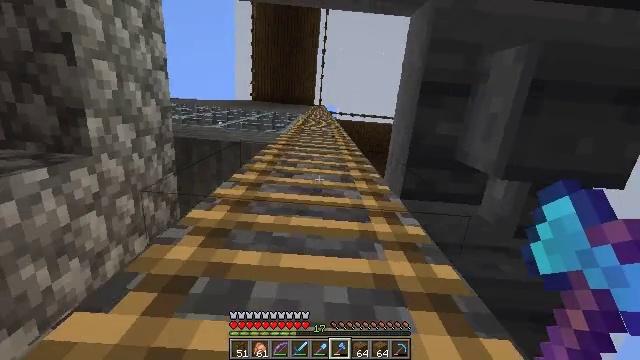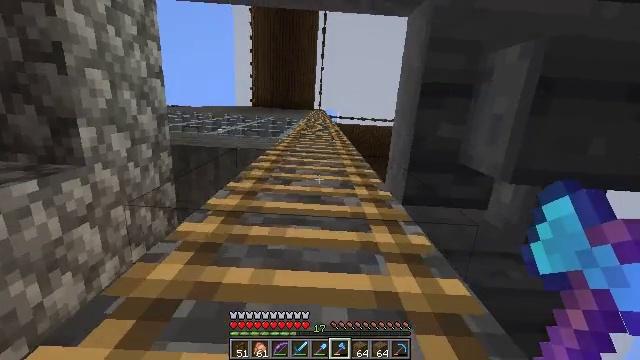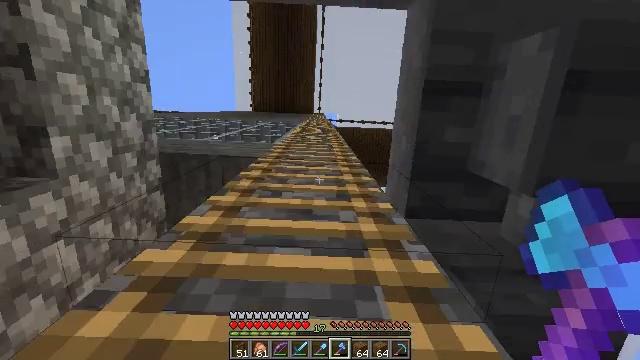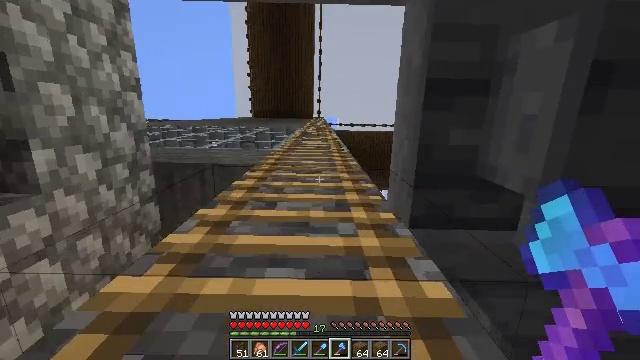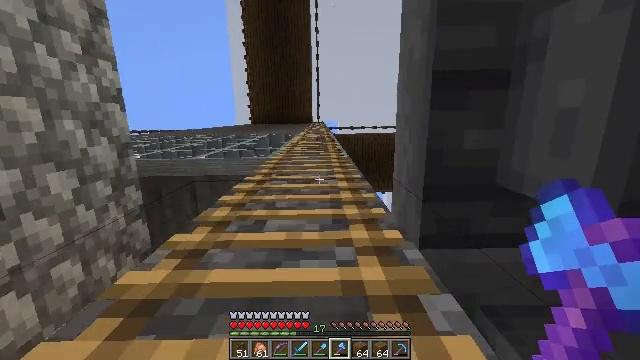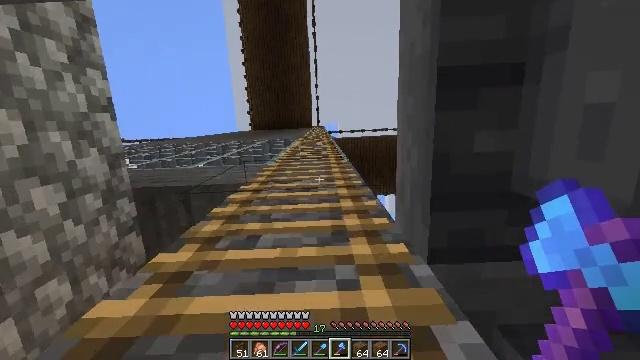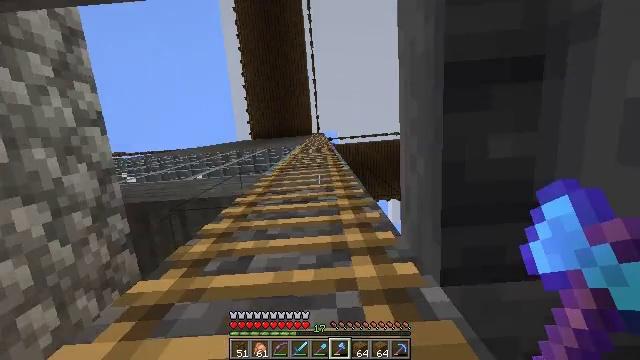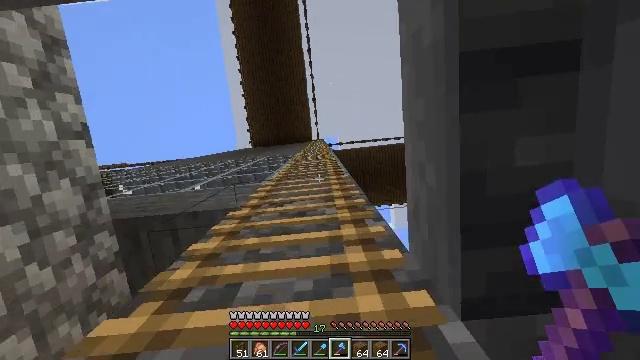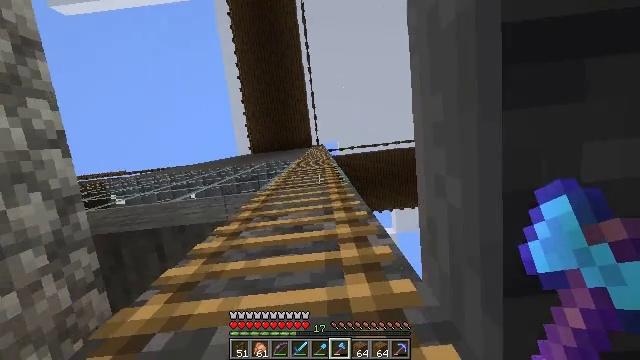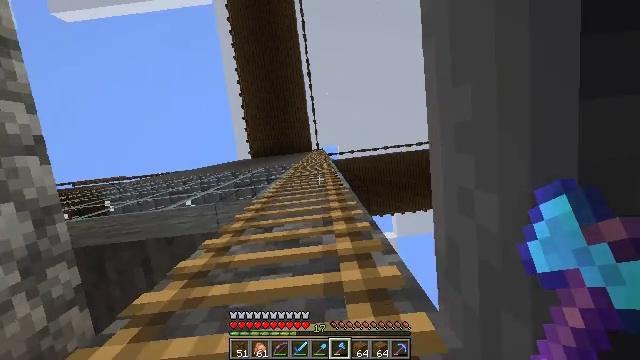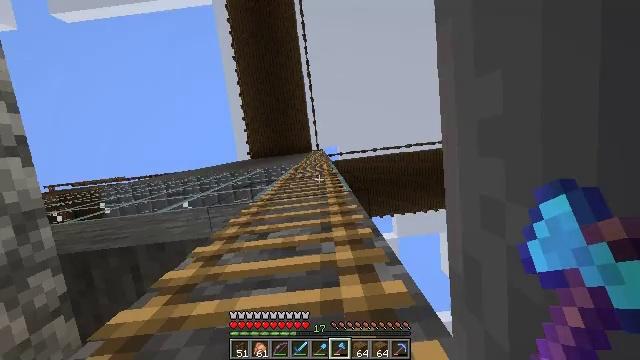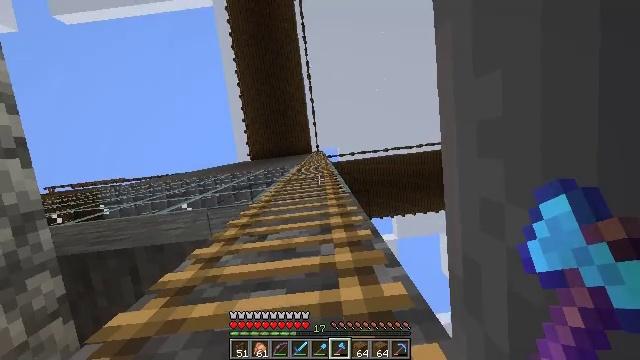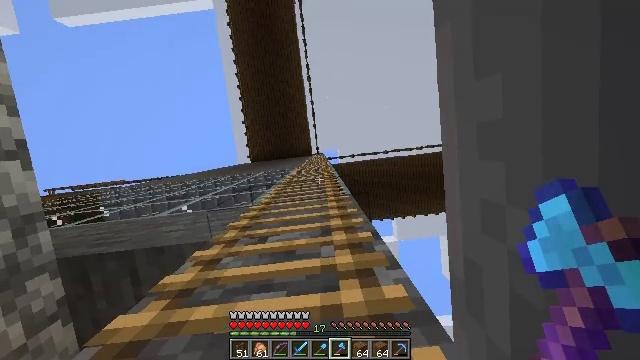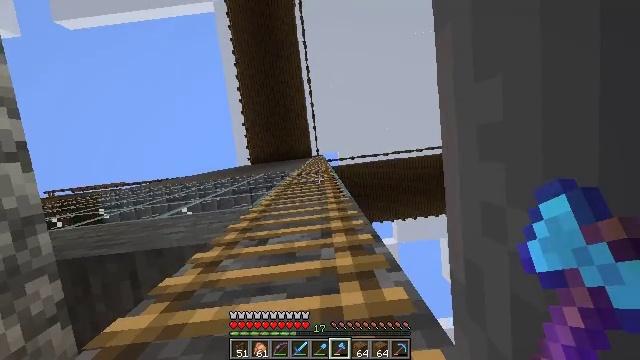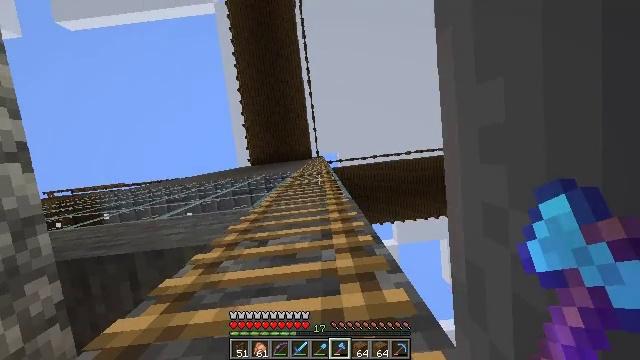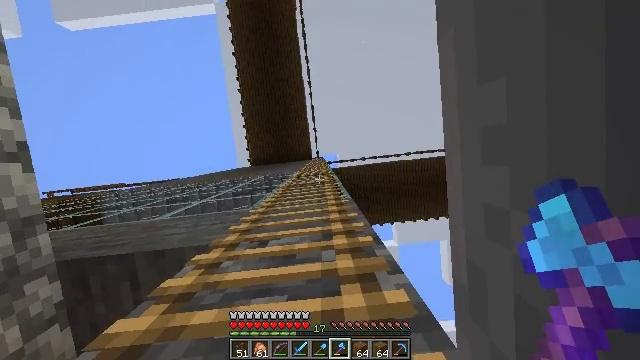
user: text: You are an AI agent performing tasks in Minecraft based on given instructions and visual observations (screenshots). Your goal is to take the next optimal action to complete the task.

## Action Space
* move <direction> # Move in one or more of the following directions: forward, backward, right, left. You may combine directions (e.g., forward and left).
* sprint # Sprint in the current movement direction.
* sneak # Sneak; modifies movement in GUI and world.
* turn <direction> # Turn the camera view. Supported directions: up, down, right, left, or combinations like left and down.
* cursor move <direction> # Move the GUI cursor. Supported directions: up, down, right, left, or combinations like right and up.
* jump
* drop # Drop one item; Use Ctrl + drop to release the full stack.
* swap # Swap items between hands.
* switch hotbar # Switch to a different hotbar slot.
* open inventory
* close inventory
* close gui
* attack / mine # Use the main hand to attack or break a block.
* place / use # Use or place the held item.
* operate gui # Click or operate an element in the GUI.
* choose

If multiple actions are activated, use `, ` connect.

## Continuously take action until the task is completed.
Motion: motion action
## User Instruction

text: Reclaim the spruce fence for reuse.
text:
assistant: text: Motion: move forward, turn left, jump
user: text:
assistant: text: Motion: move forward, jump
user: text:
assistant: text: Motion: move forward, turn left, jump
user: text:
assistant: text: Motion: move forward, turn left, jump
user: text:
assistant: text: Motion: move forward, turn left, jump
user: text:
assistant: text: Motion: move forward, sprint, turn left and up, jump
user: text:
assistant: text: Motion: move forward, sprint, turn left and up, jump
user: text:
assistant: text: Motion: move forward, sprint, turn up, jump
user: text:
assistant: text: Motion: move forward, jump
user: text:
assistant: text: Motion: move forward, jump
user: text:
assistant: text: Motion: move forward, jump
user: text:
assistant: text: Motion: move forward, sprint, jump
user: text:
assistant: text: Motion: move forward, sprint, jump
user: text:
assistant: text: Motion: move forward, sprint, jump
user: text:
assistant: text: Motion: move forward, jump
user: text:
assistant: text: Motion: move forward, jump
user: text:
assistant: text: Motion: move forward, jump
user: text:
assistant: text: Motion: move forward, sprint, jump
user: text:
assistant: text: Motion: move forward, sprint, jump
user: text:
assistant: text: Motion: move forward, sprint, jump
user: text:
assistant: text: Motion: move forward, sprint, jump
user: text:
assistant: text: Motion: move forward, jump
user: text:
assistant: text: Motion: move forward, jump
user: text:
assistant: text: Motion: move forward, jump
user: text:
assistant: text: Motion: move forward, jump
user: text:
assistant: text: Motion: move forward, jump
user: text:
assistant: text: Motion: move forward, sprint, jump
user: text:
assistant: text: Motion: move forward, sprint, jump
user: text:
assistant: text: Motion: move forward, sprint, jump
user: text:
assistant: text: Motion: move forward, jump